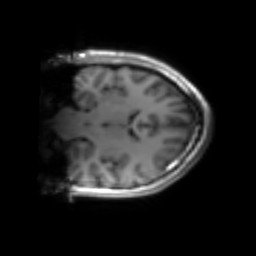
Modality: inplaneT1
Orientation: coronal
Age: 22
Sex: male
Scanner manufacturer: siemens
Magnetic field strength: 3 T
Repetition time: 1.2 s
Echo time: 0.00251 s